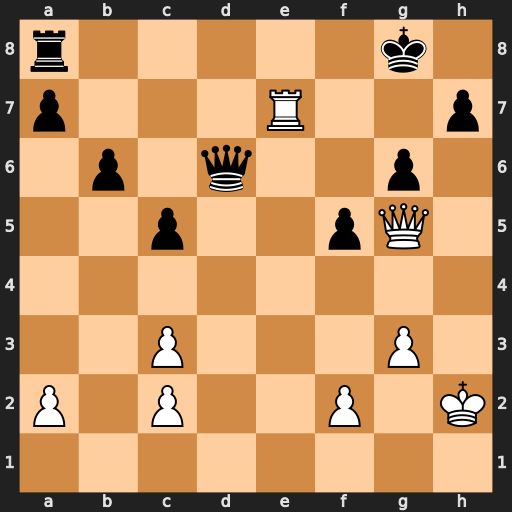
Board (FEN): r5k1/p3R2p/1p1q2p1/2p2pQ1/8/2P3P1/P1P2P1K/8
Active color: w
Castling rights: -
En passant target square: -
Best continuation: Qh4 h5 Qc4+ Kh8 Qf7 Qxe7 Qxe7